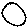
Label: circle